Question: I am trying to translate a function in a book into code, using MATLAB and C#.
I am first trying to get the function to work properly in MATLAB.
Here are the instructions:

The variables are:
'''
xt and m can be ignored.
zMax = Maximum Sensor Range (100)
zkt = Sensor Measurement (49)
zkt* = What sensor measurement should have been (50)
oHit = Std Deviation of my measurement (5)
'''
I have written the first formula, N(zkt;zkt*,oHit) in MATLAB as this:
'''
hitProbabilty = (1/sqrt( 2*pi * (oHit^2) ))...
* exp(-0.5 * (((zkt- zktStar) ^ 2) / (oHit^2)) );
'''
This gives me the Gaussian curve I expect.
I have an issue with the definite integral below, I do not understand how to turn this into a real number, because I get horrible values out my code, which is this:
'''
func = @(x) hitProbabilty * zkt * x;
normaliser = quad(func, 0, max) ^ -1;
hitProbabilty = normaliser * hitProbabilty;
'''
Can someone help me with this integral? It is supposed to normalize my curve, but it just goes crazy.... (I am doing this for zkt 0:1:100, with everything else the same, and graphing the probability it should output.)
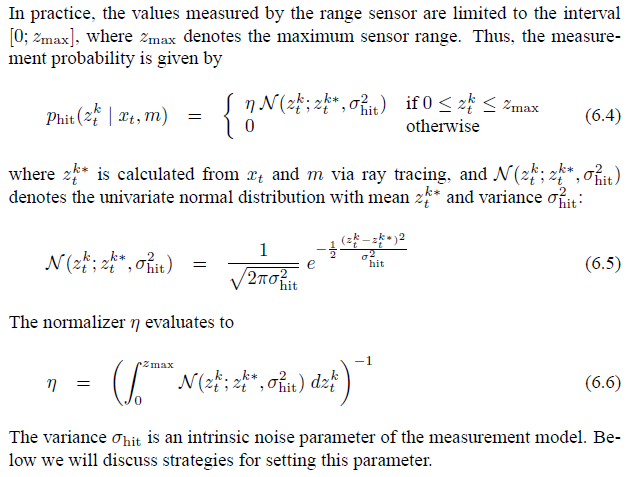
Answer: You should use the <URL>
---
As <URL> is related to the error function by:
'''
normcdf(X) = (1 + erf(X/sqrt(2)) / 2 , where X~N(0,1)
'''
Note that <URL> requires the Statistics Toolbox
---
I think there's been a small confusion seeing the comments.. The above only compute the normalizing factor, so if you want to compute the final probability over a certain range of values, you should do this:
'''
zMax = 100; %# Maximum Sensor Range
zktStar = 50; %# What sensor measurement should have been
oHit = 5; %# Std Deviation of my measurement
%# p(0<z<zMax) = p(z<zMax) - p(z<0)
ncdf = diff( normcdf([0 zMax], zktStar, oHit) );
normaliser = 1 ./ ncdf;
zkt = linspace(0,zMax,500); %# Sensor Measurement, 500 values in [0,zMax]
hitProbabilty = normpdf(zkt, zktStar, oHit) * normaliser;
plot(zkt, hitProbabilty)
xlabel('z^k_t'), ylabel('P_{hit}(z^k_t)'), title('Measurement Probability')
'''